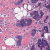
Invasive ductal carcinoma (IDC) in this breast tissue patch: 0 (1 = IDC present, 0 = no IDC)